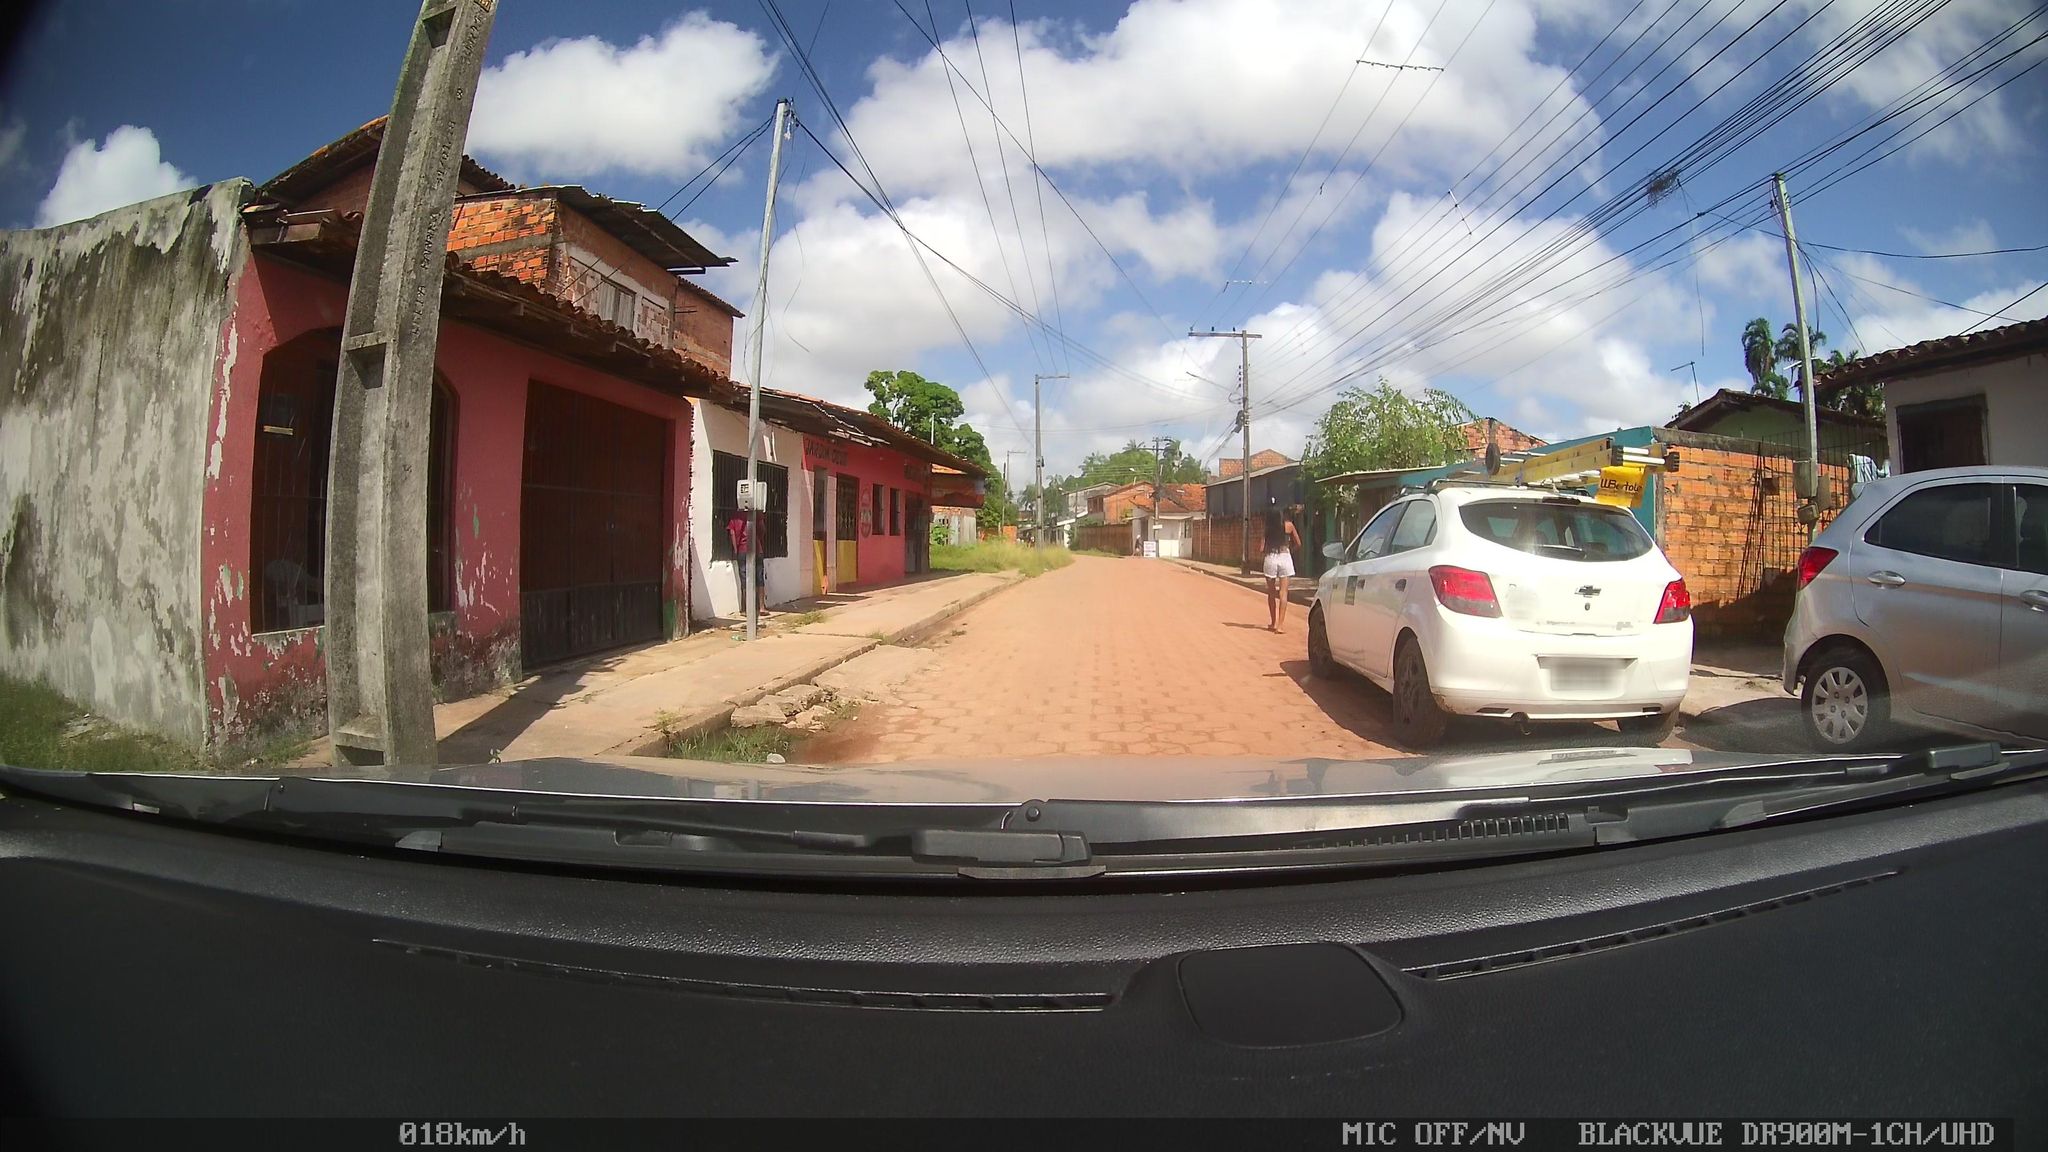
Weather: clear
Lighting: day
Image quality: good
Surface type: driving surface
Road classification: tertiary
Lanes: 2
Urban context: urban centre
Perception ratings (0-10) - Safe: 2.47, Lively: 8.9, Beautiful: 0.83, Boring: 4.72, Depressing: 5.69, Wealthy: 1.31